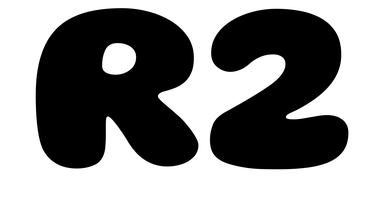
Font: Gluten_ExtraBold